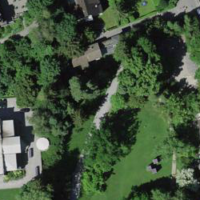
EUNIS habitat code: 53
Species observed at this site:
Allium ursinum
Corvus corone
Cyanistes caeruleus
Sturnus vulgaris
Ranunculus acris
Fringilla coelebs
Passer domesticus
Columba palumbus
Turdus merula
Phylloscopus collybita
Pararge aegeria
Erithacus rubecula
Galeopsis tetrahit
Columba livia
Ranunculus repens